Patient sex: M
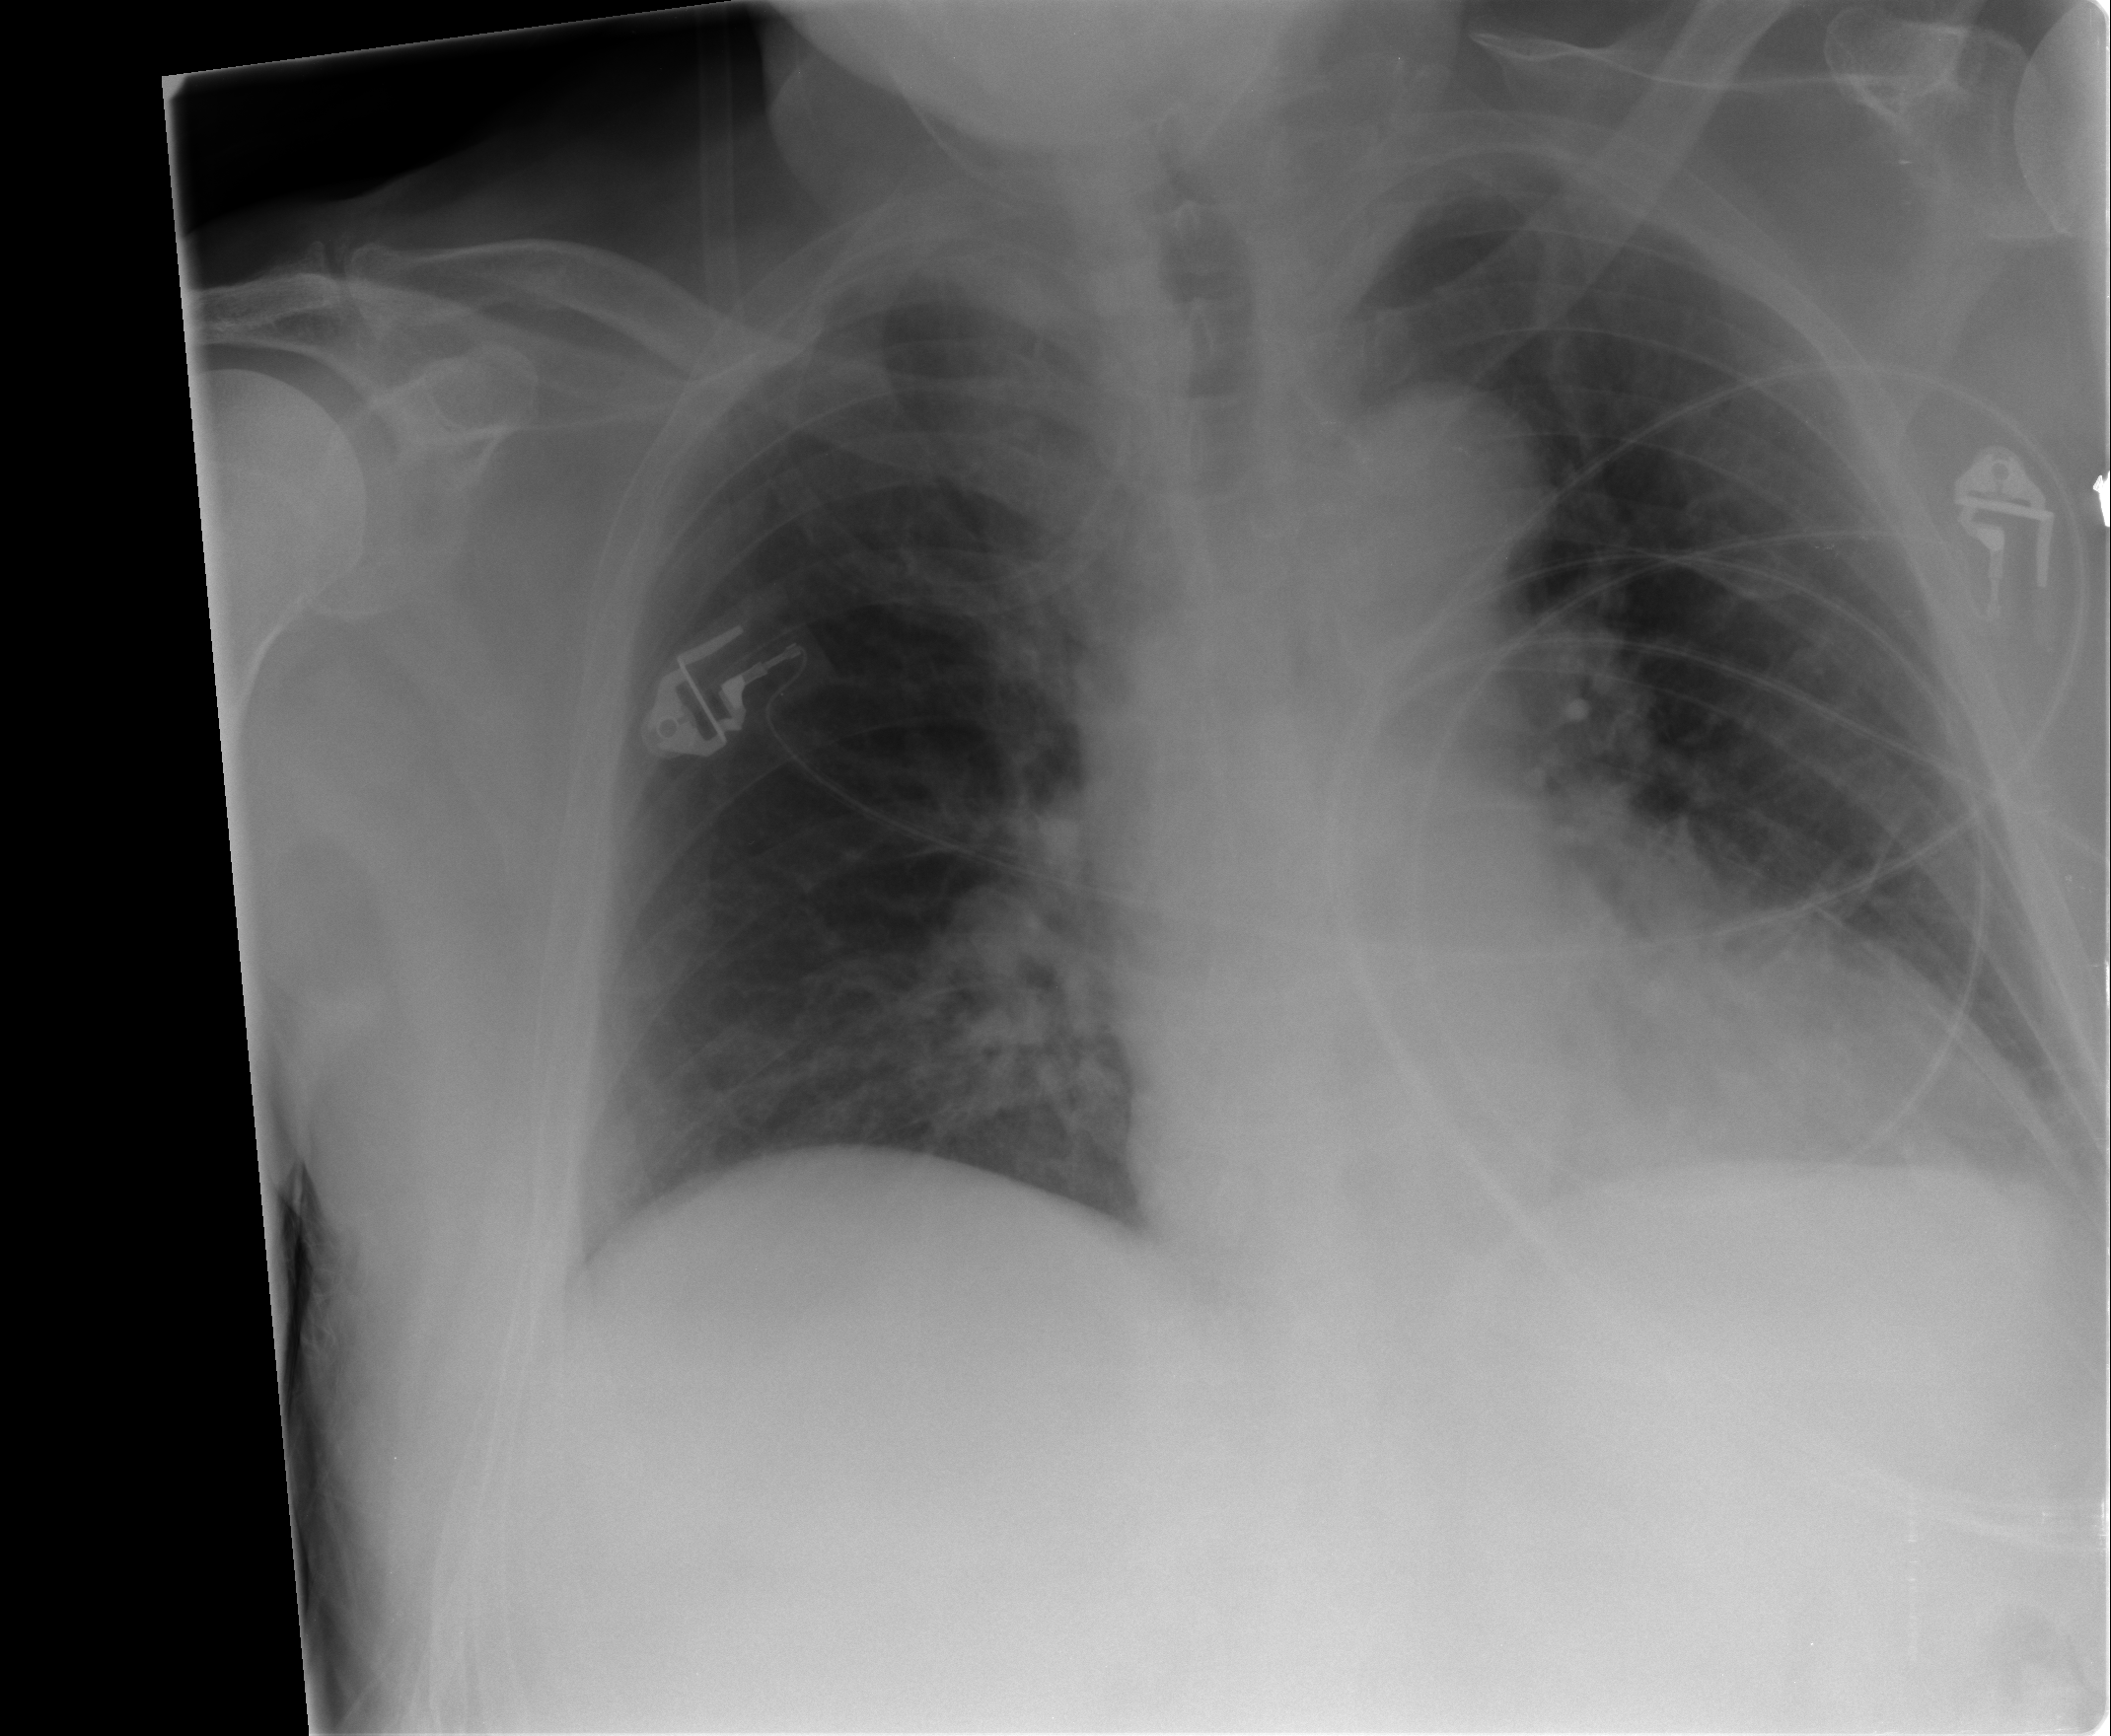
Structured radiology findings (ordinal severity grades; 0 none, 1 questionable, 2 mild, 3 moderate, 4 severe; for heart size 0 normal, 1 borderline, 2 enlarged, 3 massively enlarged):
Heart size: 0
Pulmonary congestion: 1
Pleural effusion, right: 0
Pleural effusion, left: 0
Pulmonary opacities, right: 0
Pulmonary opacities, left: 0
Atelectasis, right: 0
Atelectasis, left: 1